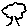
Label: tree